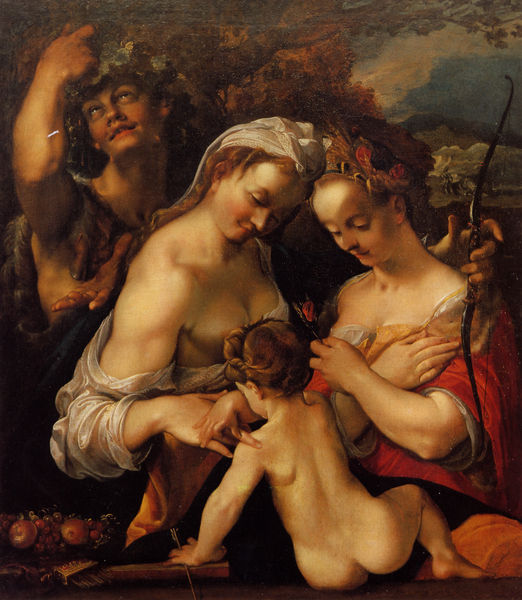
Titel: Bacchus, Venus, Ceres und Cupido
Künstler: Joseph d.Ä. Heintz
Standort: Turin
Institution: Privatbesitz
Schlagwörter: akt, baum, berg, blau, blätter, dunkel, gemälde, hand, haut, himmel, laub, mann, nackt, schatten, weiß, wolken, frauen, gelb, landschaft, menschen, mädchen, ocker, sitzen, blume, blumen, braun, brust, busen, finger, frau, grau, haar, hell, hintergrund, holz, kleid, licht, mund, nase, orange, rücken, schwarz, szene, blick, obst, rose, rot, schleier, tuch, wolke, jung, arm, arme, bluse, haarschmuck, halten, mensch, schale, bild, bildnis, hals, hände, öl, ast, natur, brüstung, gewand, haare, sitzend, stoff, tücher, gewänder, kind, mutter, lippen, locken, schulter, schultern, genre, früchte, stilleben, trauben, fell, apfel, lächeln, äpfel, brüste, hintern, liebe, umarmung, bogen, berge, herbst, baby, füsse, figuren, wein, spielen, kopftuch, muskeln, faltenwurf, schulterfrei, beeren, brett, kranz, mythologie, jagd, kleinkind, streicheln, jesus, geflochten, götter, bacchus, weinblätter, weinrebe, amor, maria, magdalena, emotionen, kopfschmuck, turban, allegorien, pfeil, dionysos, armor, mutte, durst, rost, intim, bachus, familiär, dionys, po, rmutter, implanat